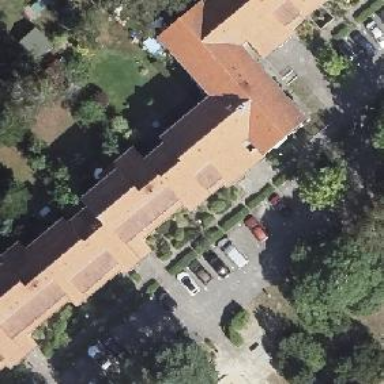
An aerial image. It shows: Terrace-style building with gabled roof.